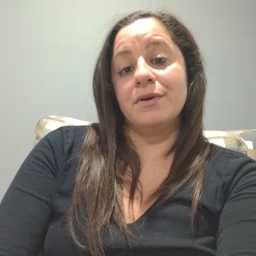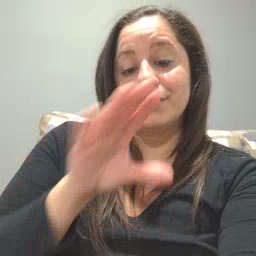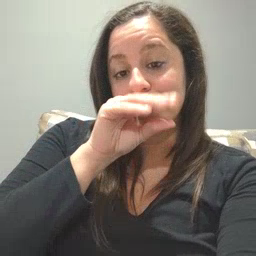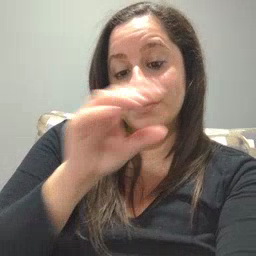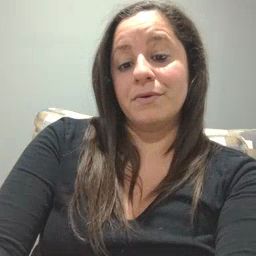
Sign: goose